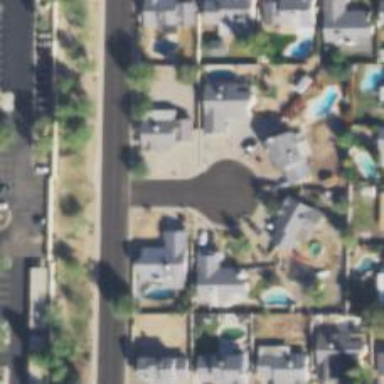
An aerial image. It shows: Residential road with asphalt surface.